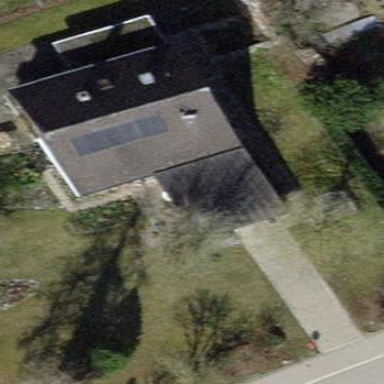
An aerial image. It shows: Detached building with gabled roof.